Question: I'm trying to get the "publish to azure" functionality in VS2013 going for my worker-role cloud-service project.
The problem I'm having is that no matter what I change the service configuration settings to the application is always deployed with the 'Local'service configuration
My .azurePubxml:
'''
<?xml version="1.0" encoding="utf-8"?>
<Project ToolsVersion="12.0" xmlns="http://schemas.microsoft.com/developer/msbuild/2003">
<PropertyGroup>
<AzureCredentials>{"ServiceManagementEndpoint":"https:\/\/management.core.windows.net\/","SubscriptionId":"redacted"}</AzureCredentials>
<AzureDeleteDeploymentOnFailure>False</AzureDeleteDeploymentOnFailure>
<AzureDeploymentLabel>MyWorkerRole</AzureDeploymentLabel>
<AzureDeploymentReplacementMethod>AutomaticUpgrade</AzureDeploymentReplacementMethod>
<AzureSlot>Staging</AzureSlot>
<AzureEnableRemoteDesktop>True</AzureEnableRemoteDesktop>
<AzureEnableWebDeploy>False</AzureEnableWebDeploy>
<AzureFallbackToDeleteAndRecreateIfUpgradeFails>False</AzureFallbackToDeleteAndRecreateIfUpgradeFails>
<AzureHostedServiceLabel>MyLabel</AzureHostedServiceLabel>
<AzureHostedServiceName>MyService</AzureHostedServiceName>
<AzureEnableIntelliTrace>False</AzureEnableIntelliTrace>
<AzureEnableProfiling>False</AzureEnableProfiling>
<AzureServiceConfiguration>Staging</AzureServiceConfiguration>
<AzureSolutionConfiguration>Staging</AzureSolutionConfiguration>
<AzureStorageAccountLabel>webstorage</AzureStorageAccountLabel>
<AzureStorageAccountName>webstorage</AzureStorageAccountName>
<AzureAppendTimestampToDeploymentLabel>True</AzureAppendTimestampToDeploymentLabel>
</PropertyGroup>
</Project>
'''
As you can see, the 'AzureServiceConfiguration' is set to 'Staging'.
If i look at the output from the build I can see these lines:
'''
Target "ResolveServiceConfiguration" in file "C:\Program Files (x86)\MSBuild\Microsoft\VisualStudio12.0\Windows Azure Tools.6\Microsoft.WindowsAzure.targets" from project "path-to.ccproj" (target "CoreResolveServiceModel" depends on it):
3> Task "Message"
3> Target Profile: Local
3> Task "Message"
3> Service Configurations: ServiceConfiguration.Staging.cscfg;ServiceConfiguration.Production.cscfg;ServiceConfiguration.Local.cscfg
3> Task "Message"
3> Looking for a service configuration file named: ServiceConfiguration.Local.cscfg
3> Task "FindInList"
3> Task "Message"
3> Source Service Configuration: ServiceConfiguration.Local.cscfg
3> Task "Message"
3> Target Service Configuration: bin\Staging\ServiceConfiguration.cscfg
'''
The end-result is that the 'ServiceConfiguration.Local.cscfg' is used in the deployment instead of 'ServiceConfiguration.Staging.cscfg'.
What work though is to change the 'Service Configuration' setting to staging under Development->Run/debug.
But this setting controls which configuration file is used when I run the app locally, so naturally I don't want to mess with it.
Also, if I use the 'Project->Package...' option and choose staging I get the correct package and the correct config file generated.
I've also tried bulding manually with msbuild from commandline, works great as well.
Tried updating to azure sdk 2.6 in hopes that it would solve it, but no difference.
Should also say that I have this working in my web-role project. But for external reasons I had to split the worker-role to its own cloud project.
Some more info, I took a another closer look at the build log and found this:
'''
1>------ Build started: Project: MyProject, Configuration: Debug Any CPU ------
1>Build started 6/5/2015 5:15:03 PM.
1>Building with tools version "12.0".
1>Target "_CheckForInvalidConfigurationAndPlatform" in file "C:\Program Files (x86)\MSBuild
.0in\Microsoft.Common.CurrentVersion.targets" from project "path_to_project.csproj" (entry point):
1>Task "Error" skipped, due to false condition; ( '$(_InvalidConfigurationError)' == 'true' ) was evaluated as ( '' == 'true' ).
1>Task "Warning" skipped, due to false condition; ( '$(_InvalidConfigurationWarning)' == 'true' ) was evaluated as ( '' == 'true' ).
1>Using "Message" task from assembly "Microsoft.Build.Tasks.v12.0, Version=12.0.0.0, Culture=neutral, PublicKeyToken=b03f5f7f11d50a3a".
1>Task "Message"
1> Task Parameter:Text=Configuration=Debug
1> Task Parameter:Importance=Low
1> Configuration=Debug
'''
So it seems that neither
'''
<AzureServiceConfiguration>Staging</AzureServiceConfiguration>
<AzureSolutionConfiguration>Staging</AzureSolutionConfiguration>
'''
from the .azurePubxml are actually being used as input to the build script.
It all seems to boil down to, where is the Publish to Azure function pulling its parameters from, if not from the .azurePubxml file?
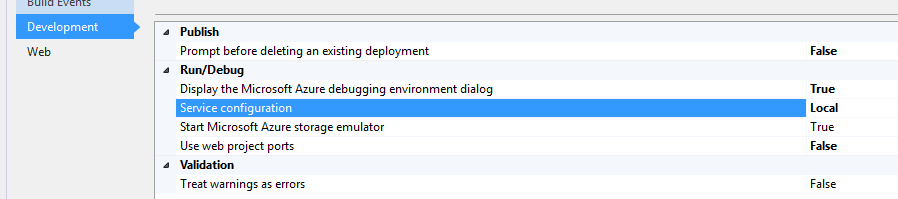
Answer: Never got this working fully in VS2013 but now I've gone up to VS2015 and publish to Azure works as expected again.